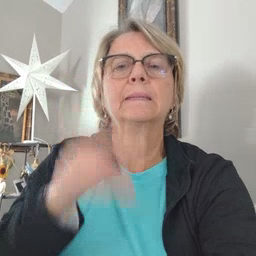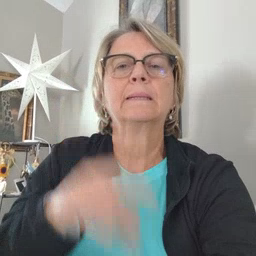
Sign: cat